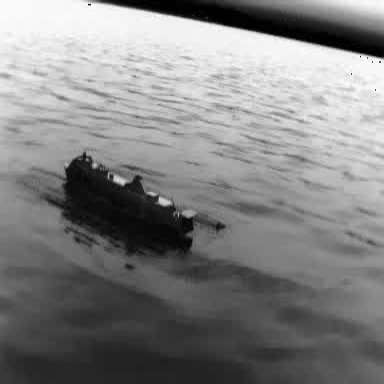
There is a container_ship in the infrared image.